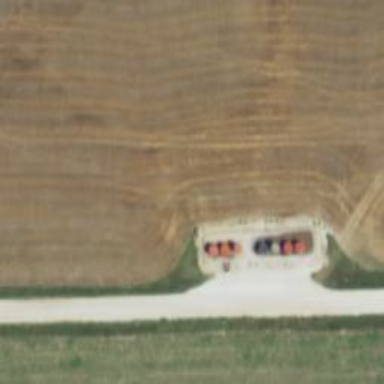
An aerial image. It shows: Storage tank with man-made structure.